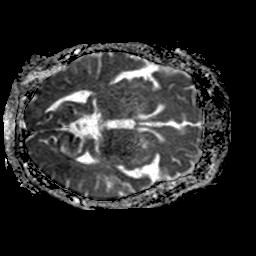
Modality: ADC
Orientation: axial
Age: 57
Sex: male
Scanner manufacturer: philips
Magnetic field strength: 1.5 T
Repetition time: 3.511 s
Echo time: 0.09257 s